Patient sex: M
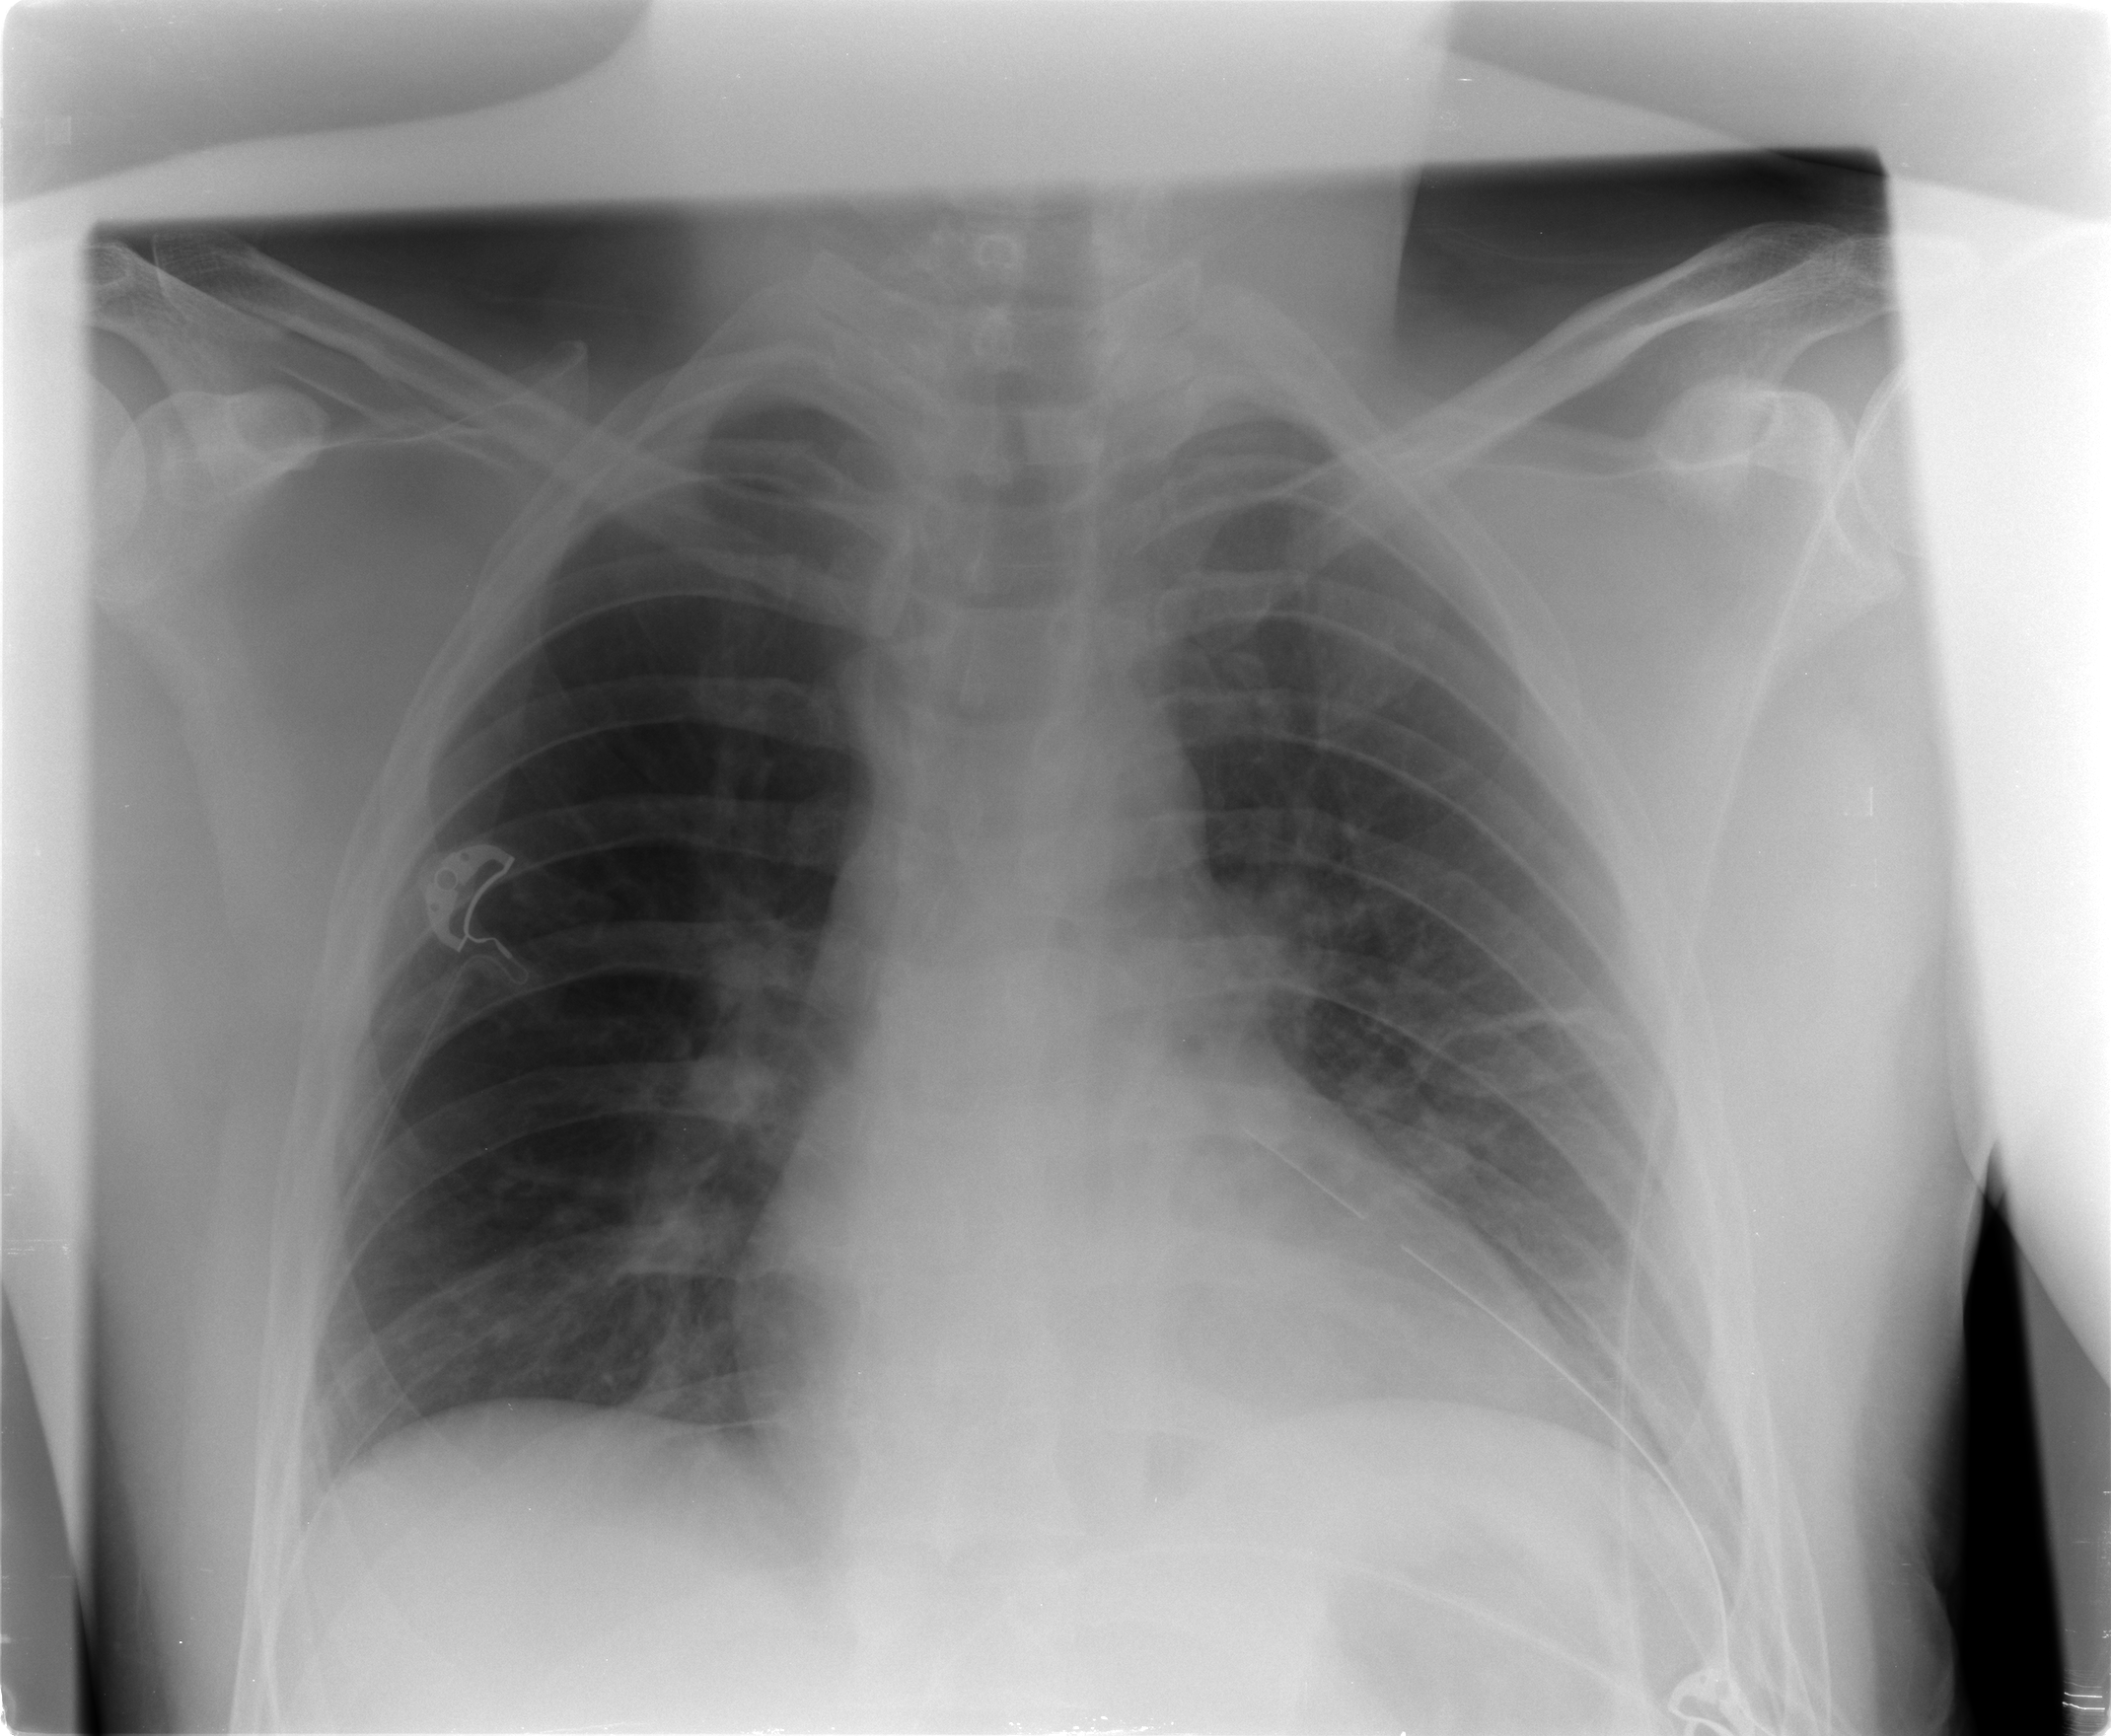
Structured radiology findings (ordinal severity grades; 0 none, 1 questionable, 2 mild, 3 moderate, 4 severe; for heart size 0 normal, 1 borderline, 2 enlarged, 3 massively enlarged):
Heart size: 2
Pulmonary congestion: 0
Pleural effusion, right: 0
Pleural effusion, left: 0
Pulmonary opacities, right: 0
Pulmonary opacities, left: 0
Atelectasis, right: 0
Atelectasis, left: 2